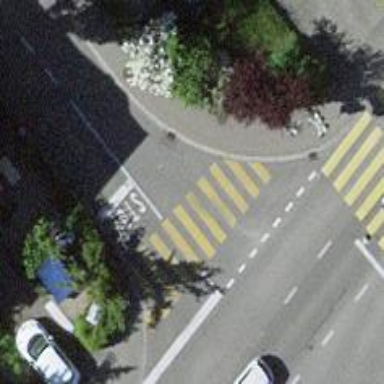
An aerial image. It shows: Unmarked pedestrian crossing with zebra markings.